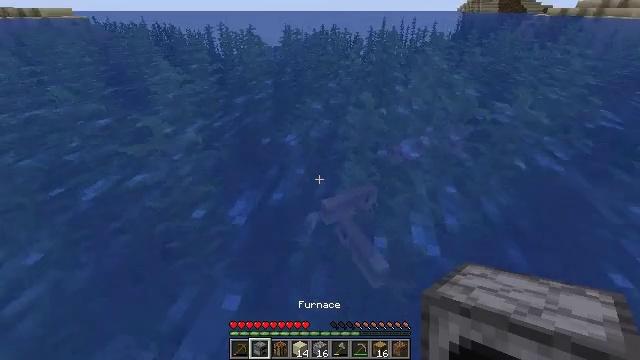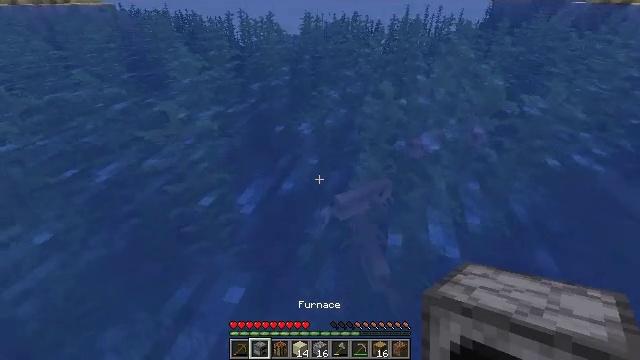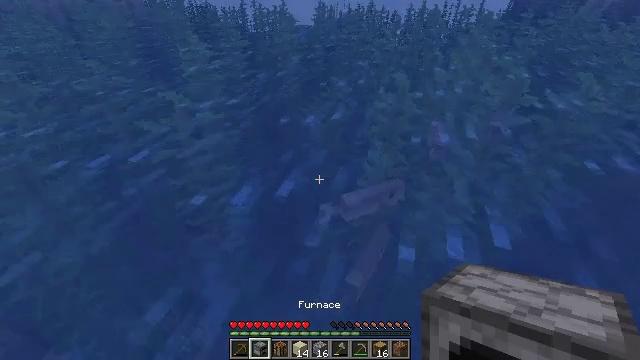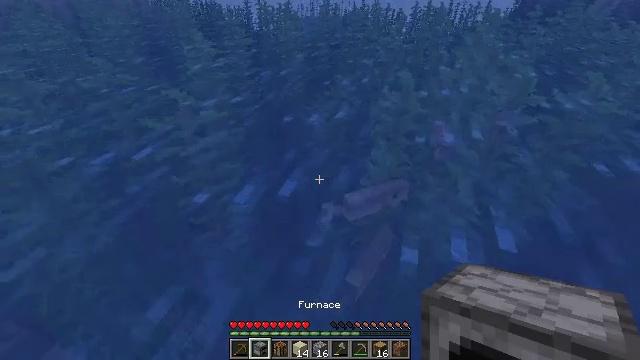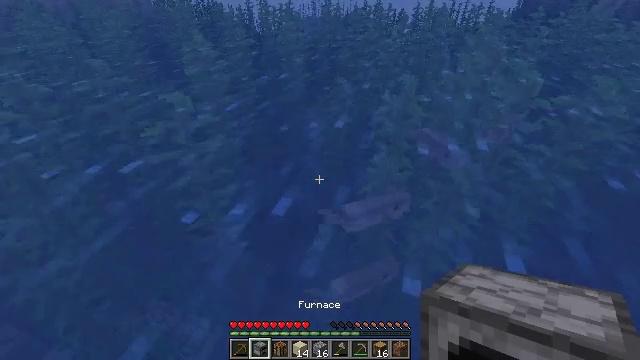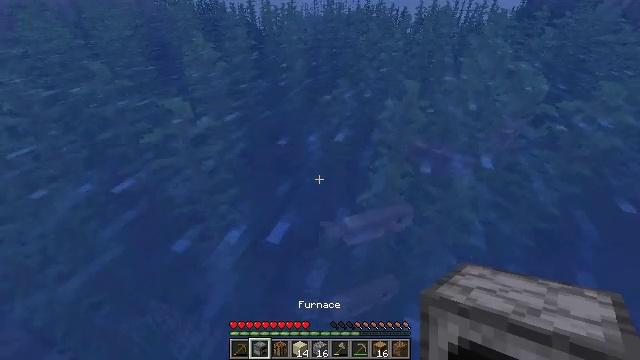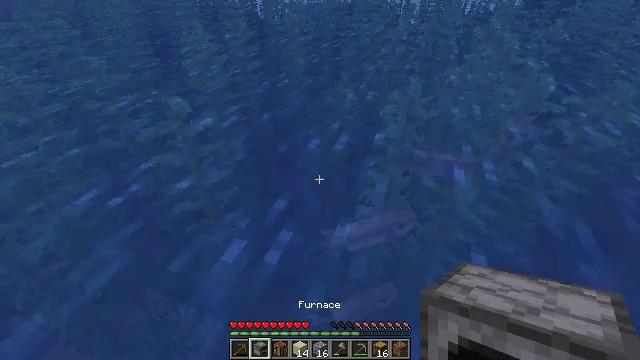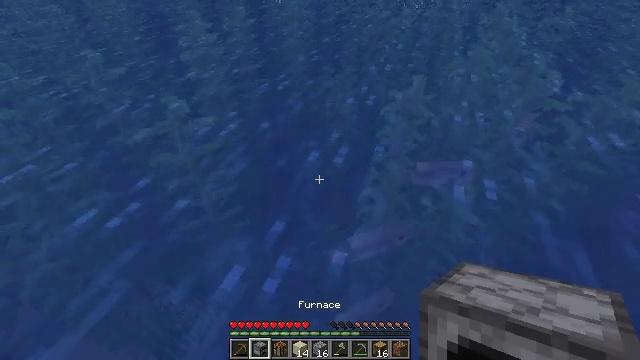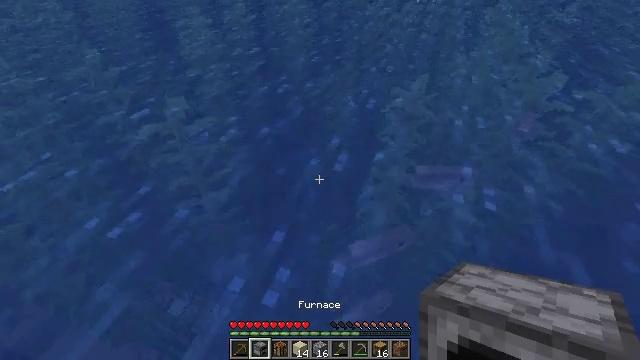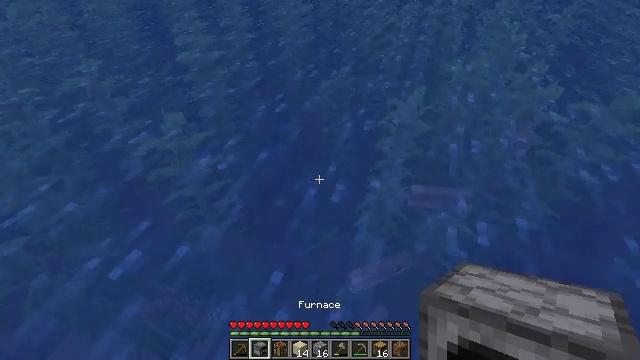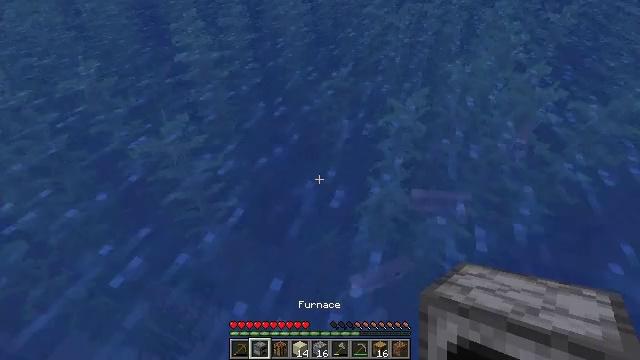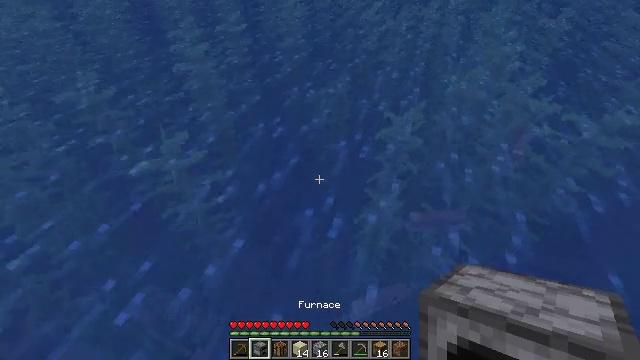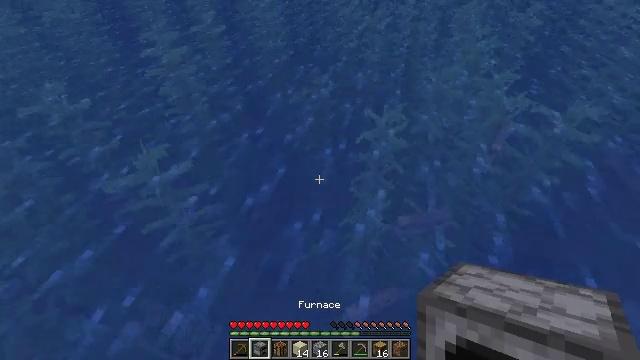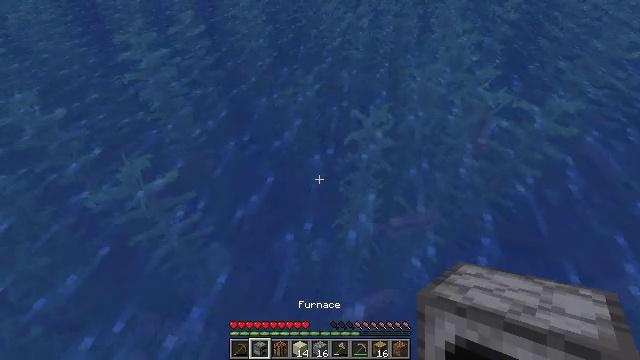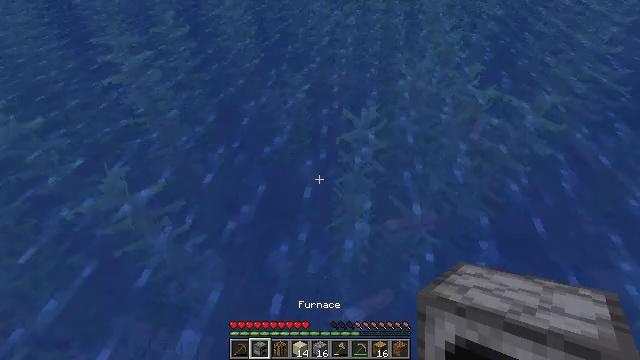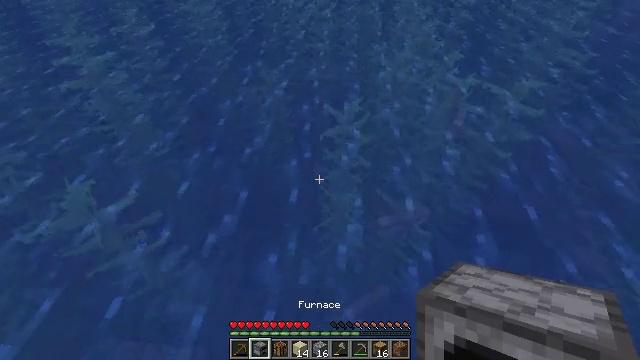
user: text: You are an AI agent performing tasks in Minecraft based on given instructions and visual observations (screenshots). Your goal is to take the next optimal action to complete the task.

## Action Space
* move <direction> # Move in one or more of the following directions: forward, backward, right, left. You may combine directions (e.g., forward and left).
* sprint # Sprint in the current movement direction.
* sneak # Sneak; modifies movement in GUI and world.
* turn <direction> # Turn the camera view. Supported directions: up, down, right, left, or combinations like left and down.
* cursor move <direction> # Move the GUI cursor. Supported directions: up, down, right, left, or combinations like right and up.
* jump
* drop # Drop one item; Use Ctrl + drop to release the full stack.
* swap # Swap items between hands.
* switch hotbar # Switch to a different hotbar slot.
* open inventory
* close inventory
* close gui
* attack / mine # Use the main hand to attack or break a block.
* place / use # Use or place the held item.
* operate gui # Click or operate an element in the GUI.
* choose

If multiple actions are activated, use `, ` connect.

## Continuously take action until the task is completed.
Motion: motion action
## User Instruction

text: Mine the kelp to collect it for resources.
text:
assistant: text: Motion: move forward, turn left and down
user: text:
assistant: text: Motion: move forward, turn left and down, jump
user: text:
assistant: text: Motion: move forward, jump
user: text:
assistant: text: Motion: move forward, jump
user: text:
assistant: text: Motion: move forward, jump
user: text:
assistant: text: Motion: move forward, turn down, jump
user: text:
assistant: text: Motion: move forward, turn down, jump
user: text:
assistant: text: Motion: move forward, turn down, jump
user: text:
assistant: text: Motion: move forward, jump
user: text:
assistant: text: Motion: move forward, jump
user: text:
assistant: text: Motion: move forward, jump
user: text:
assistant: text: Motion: move forward, turn right, jump
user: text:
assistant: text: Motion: move forward, turn right, jump
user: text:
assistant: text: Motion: move forward, turn right, jump
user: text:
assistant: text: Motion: move forward, turn right, jump
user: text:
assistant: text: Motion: move forward, turn right, jump
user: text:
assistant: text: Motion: move forward, turn right, jump
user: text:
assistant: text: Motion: move forward, turn right, jump
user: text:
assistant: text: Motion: move forward, turn right, jump
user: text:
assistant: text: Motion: move forward, turn right, jump
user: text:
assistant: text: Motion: move forward, turn right, jump
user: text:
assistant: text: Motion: move forward, turn right
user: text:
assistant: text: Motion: move forward, turn right
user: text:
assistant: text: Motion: move forward, turn right
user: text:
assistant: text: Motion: move forward, turn right
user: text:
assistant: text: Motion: move forward, turn right
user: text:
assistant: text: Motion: move forward, turn right
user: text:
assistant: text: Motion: move forward
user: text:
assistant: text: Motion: move forward
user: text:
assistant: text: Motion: move forward